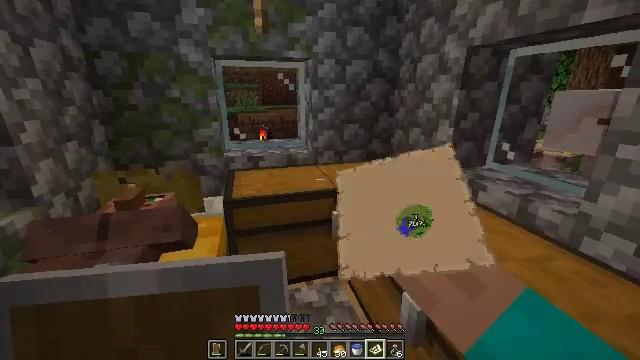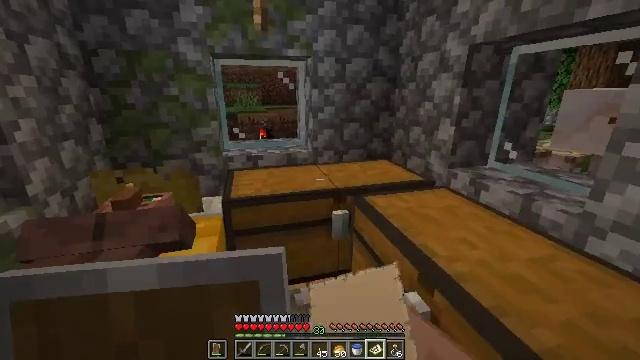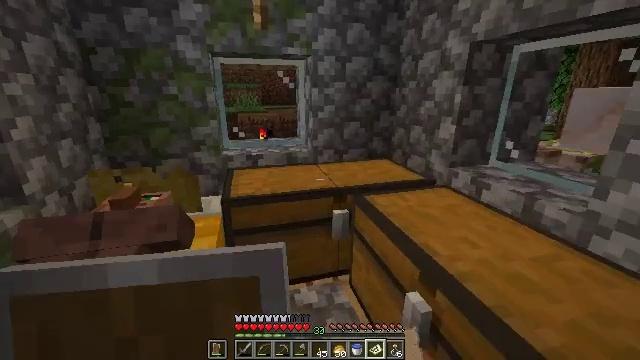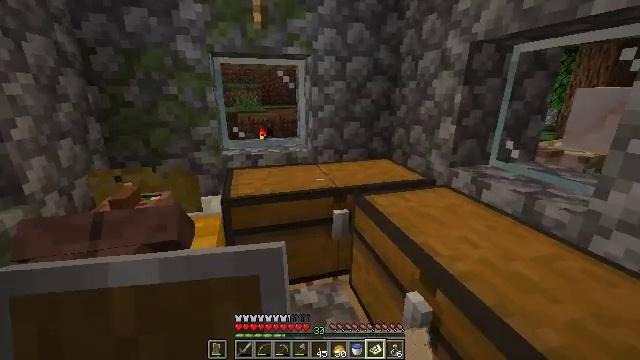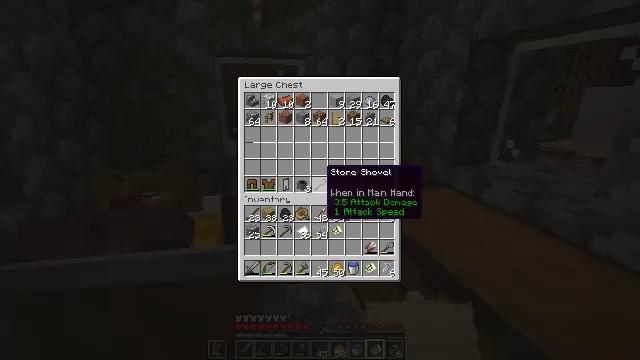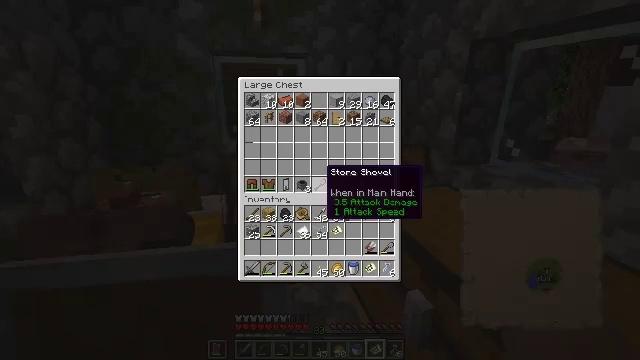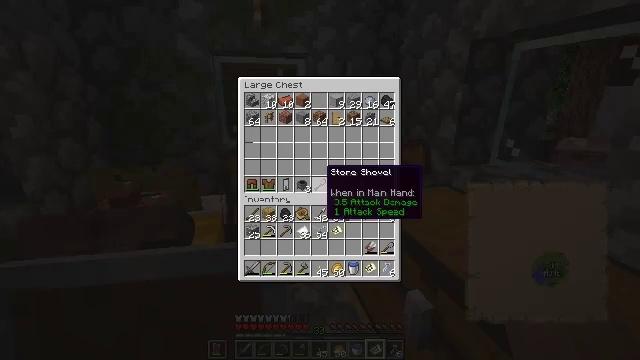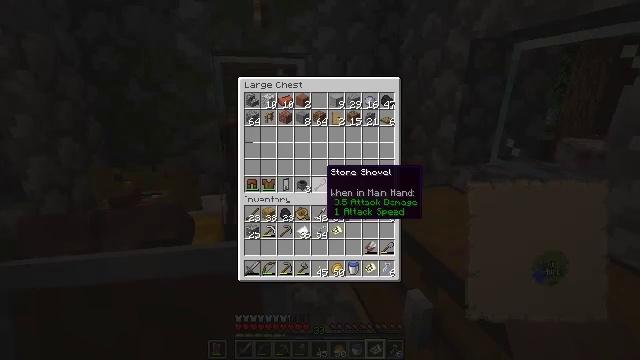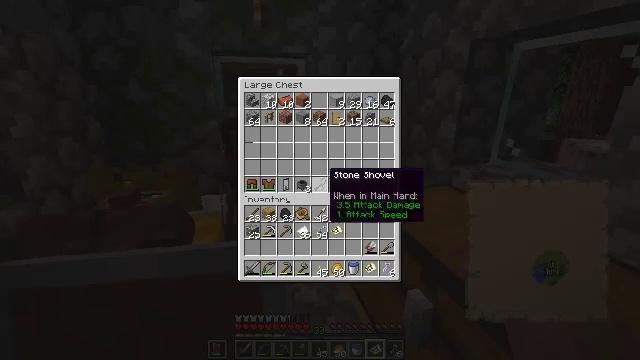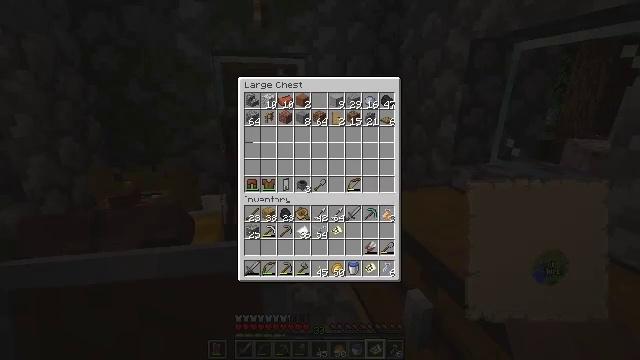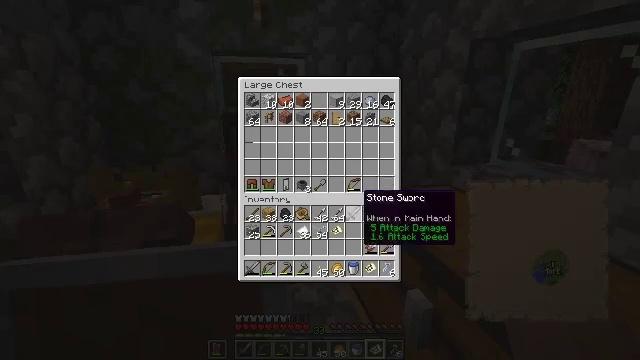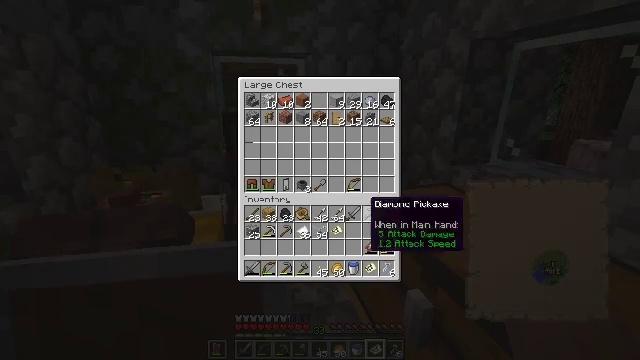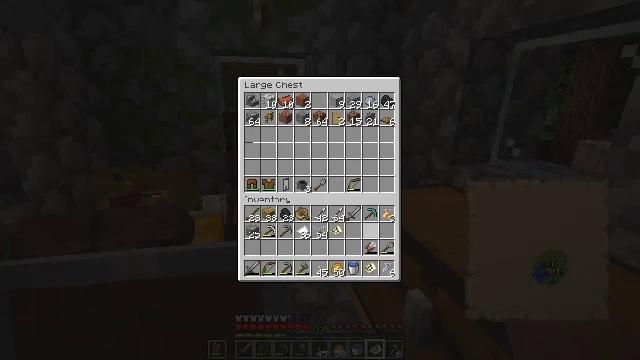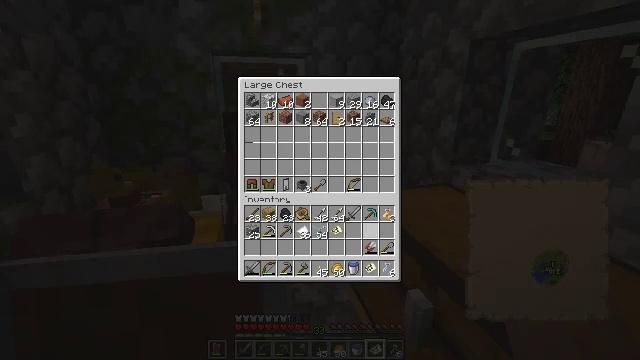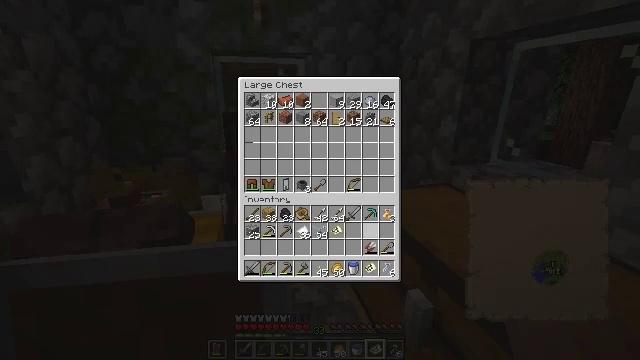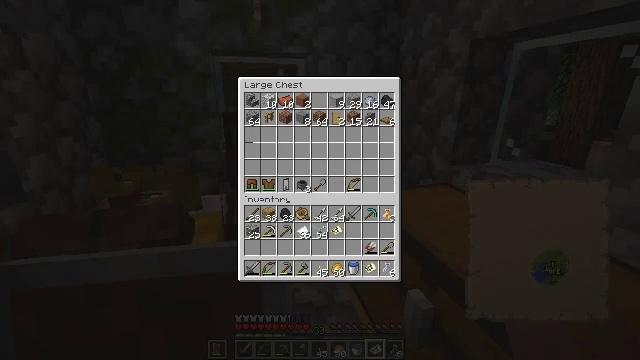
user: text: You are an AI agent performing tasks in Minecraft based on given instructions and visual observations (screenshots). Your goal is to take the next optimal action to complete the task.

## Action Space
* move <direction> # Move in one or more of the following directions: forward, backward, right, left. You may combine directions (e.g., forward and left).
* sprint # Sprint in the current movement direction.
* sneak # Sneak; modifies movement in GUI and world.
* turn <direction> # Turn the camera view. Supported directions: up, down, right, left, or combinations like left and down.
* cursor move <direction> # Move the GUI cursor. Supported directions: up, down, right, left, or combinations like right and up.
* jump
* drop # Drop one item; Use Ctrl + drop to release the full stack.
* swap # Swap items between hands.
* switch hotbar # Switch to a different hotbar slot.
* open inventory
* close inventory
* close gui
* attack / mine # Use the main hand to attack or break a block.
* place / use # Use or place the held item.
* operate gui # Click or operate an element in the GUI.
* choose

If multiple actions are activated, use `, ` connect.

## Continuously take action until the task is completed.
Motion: motion action
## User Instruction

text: Use planks and honeycombs to craft a beehive.
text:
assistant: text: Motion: no_op
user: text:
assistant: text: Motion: no_op
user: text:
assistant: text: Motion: no_op
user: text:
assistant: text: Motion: no_op
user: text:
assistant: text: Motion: no_op
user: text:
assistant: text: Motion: no_op
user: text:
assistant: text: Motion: no_op
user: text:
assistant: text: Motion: no_op
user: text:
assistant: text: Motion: turn right and down
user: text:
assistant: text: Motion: turn right and down
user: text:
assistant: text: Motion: turn right and down
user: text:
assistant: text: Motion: turn right and down
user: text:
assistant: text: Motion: no_op
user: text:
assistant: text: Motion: no_op
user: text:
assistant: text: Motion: sneak, turn down
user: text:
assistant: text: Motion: sneak, turn right and down
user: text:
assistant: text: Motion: sneak
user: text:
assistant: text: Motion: sneak, attack / mine
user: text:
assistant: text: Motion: sneak, attack / mine
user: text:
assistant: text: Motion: sneak, turn up
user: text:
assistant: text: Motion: sneak, turn left and up
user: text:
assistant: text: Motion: turn left and up
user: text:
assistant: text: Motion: turn left and up
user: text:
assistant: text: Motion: turn up
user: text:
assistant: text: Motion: no_op
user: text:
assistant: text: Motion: attack / mine
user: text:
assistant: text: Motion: attack / mine
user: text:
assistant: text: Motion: turn left
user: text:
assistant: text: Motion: turn left and down
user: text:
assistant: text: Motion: turn down